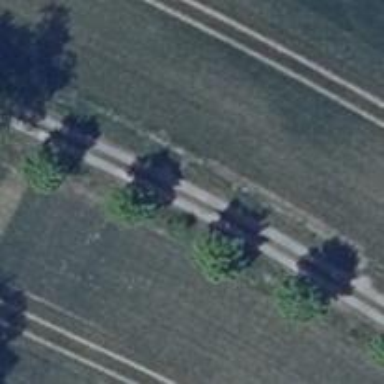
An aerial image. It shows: Concrete track with grade 1 tracktype.